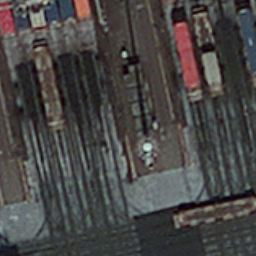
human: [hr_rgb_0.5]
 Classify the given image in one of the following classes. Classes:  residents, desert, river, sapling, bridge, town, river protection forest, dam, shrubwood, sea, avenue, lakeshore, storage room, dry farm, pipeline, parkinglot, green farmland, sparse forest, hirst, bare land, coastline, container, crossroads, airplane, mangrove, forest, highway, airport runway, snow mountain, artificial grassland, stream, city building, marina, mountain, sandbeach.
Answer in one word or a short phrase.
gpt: container